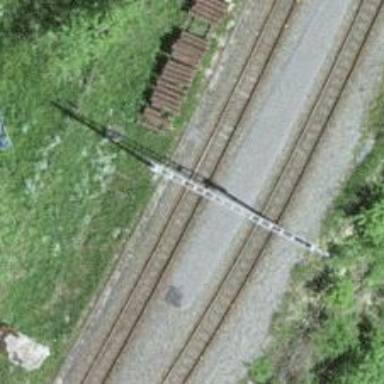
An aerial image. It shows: Narrow-gauge railway with 1 track. The tracks are electrified with contact line.